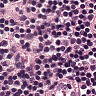
Metastatic tissue present: no